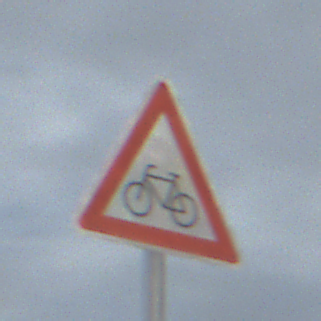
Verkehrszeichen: RadverkehrRechts
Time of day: Night
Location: Outdoor (Nature)
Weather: Overcast
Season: NotSpecified
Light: Artificial